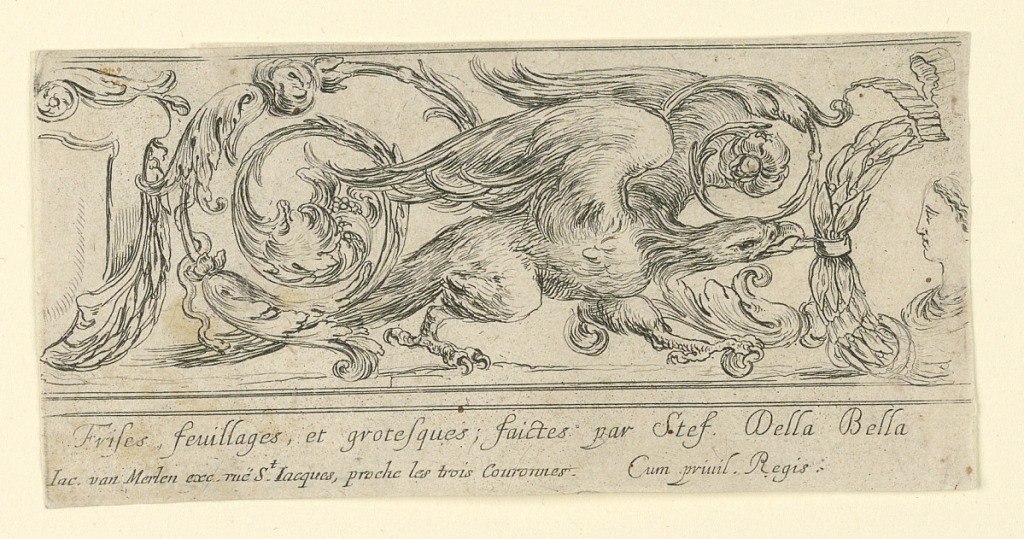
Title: Frontispiece from Frises, Feuillages et Grotesques (Friezes, Foliage and Grotesques)
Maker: Stefano della Bella, Italian, 1610–1664
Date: ca. 1645
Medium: Etching on laid paper
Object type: Print
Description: Design for a frieze featuring an eagle set within the center of an arabesque, with a fragment of a shield seen to the left, and a woman's face seen in profile to the right.